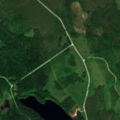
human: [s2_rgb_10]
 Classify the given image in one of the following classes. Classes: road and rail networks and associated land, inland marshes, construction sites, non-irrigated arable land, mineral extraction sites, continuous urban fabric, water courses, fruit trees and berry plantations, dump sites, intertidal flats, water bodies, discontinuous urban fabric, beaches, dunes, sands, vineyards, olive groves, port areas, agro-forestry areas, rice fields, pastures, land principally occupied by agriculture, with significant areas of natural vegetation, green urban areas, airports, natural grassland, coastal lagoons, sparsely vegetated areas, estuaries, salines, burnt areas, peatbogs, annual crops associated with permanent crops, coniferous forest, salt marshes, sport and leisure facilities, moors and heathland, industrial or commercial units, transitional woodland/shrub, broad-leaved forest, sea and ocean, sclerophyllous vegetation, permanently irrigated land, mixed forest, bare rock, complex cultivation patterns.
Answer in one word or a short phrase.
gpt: coniferous forest, mixed forest, transitional woodland/shrub, water bodies